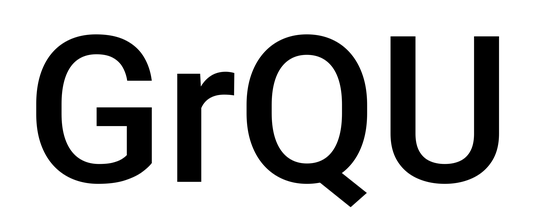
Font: Roboto_Medium